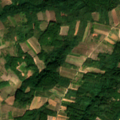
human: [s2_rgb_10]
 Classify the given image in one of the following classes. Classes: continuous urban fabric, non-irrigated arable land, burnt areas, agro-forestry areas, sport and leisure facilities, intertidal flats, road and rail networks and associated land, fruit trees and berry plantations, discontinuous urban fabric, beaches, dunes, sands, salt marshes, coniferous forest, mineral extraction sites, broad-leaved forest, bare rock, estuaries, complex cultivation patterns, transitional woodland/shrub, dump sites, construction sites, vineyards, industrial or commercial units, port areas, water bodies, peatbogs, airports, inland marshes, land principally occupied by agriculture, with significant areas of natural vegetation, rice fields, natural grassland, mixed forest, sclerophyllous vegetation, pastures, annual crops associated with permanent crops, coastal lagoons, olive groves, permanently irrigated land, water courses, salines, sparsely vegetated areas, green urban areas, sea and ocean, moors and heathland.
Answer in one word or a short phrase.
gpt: complex cultivation patterns, land principally occupied by agriculture, with significant areas of natural vegetation, broad-leaved forest